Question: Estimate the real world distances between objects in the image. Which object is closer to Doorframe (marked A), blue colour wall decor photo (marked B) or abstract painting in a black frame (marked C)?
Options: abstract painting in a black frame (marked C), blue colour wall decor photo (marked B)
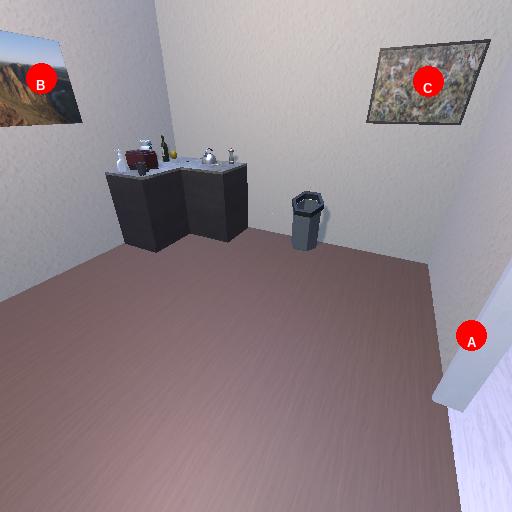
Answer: abstract painting in a black frame (marked C)